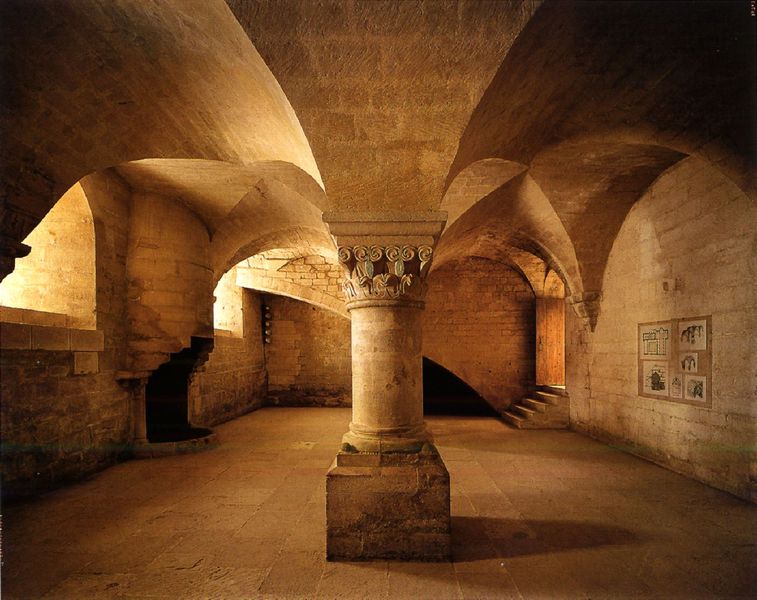
Titel: Zisterzienserabtei Sénanque
Standort: Gordes, Abtei von Sénanques (EU - F - Provence - Alpes - Côte-d’Azur)
Schlagwörter: fuß, schatten, weiß, gelb, fenster, licht, schwarz, säule, zeichnung, wand, sockel, stein, bild, innenraum, kirche, kamin, rund, relief, bilder, ecke, fußboden, treppe, treppen, tafel, verzierung, stufen, podest, foto, fotografie, bögen, eingang, gang, keller, stütze, gewölbe, burg, kloster, palast, mauerwerk, kapitelle, kapitell, oranmente, fries, kreuzrippen, kreuzgewölbe, romanik, plan, steinboden, sakral, grundriss, zeichnungen, hinweis, krypta, romanisch, untergeschoss, stiege, deckenkonstruktion, mittelsäule, kreuztonnengewölbe, architekturpläne